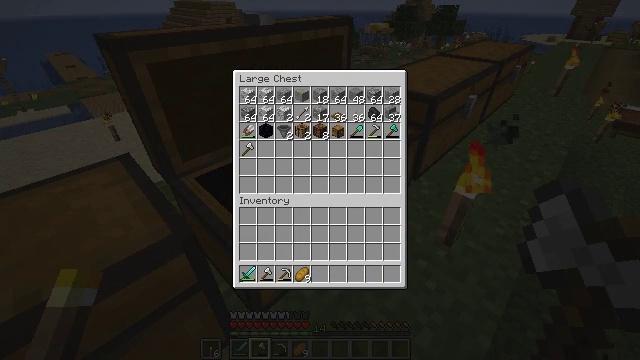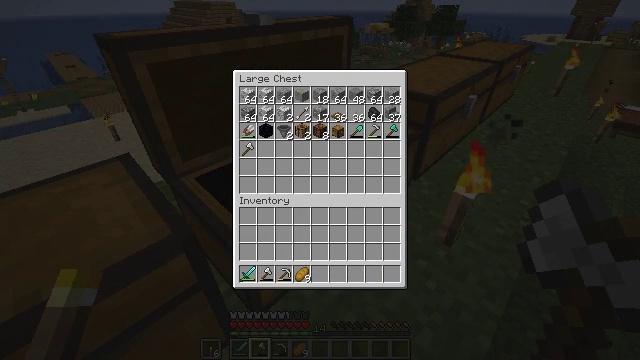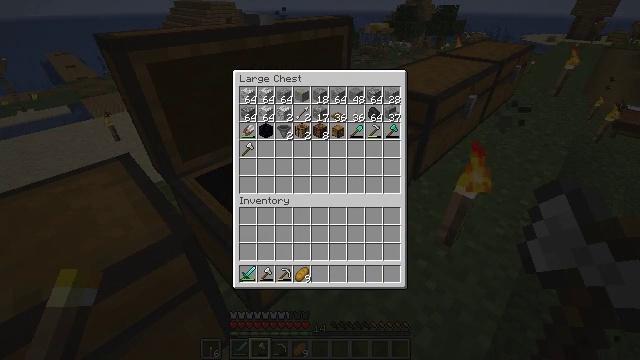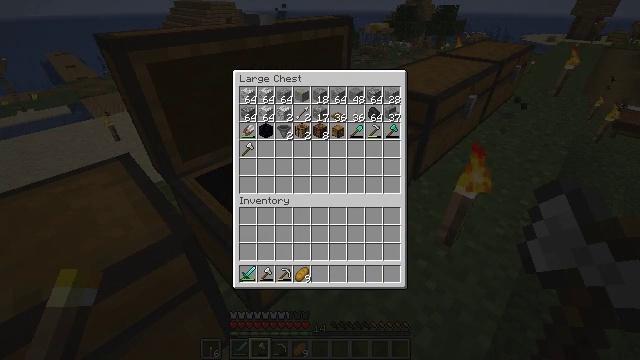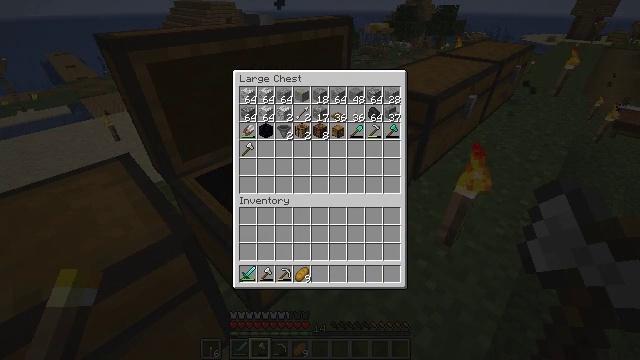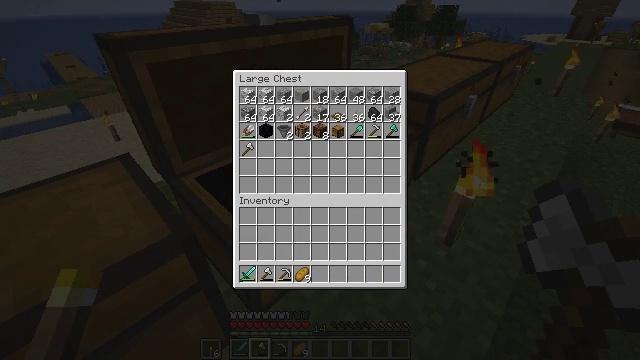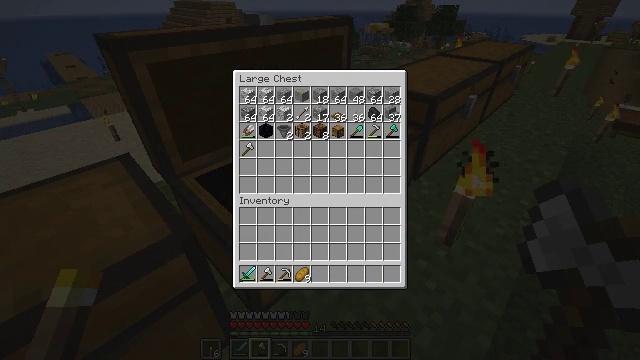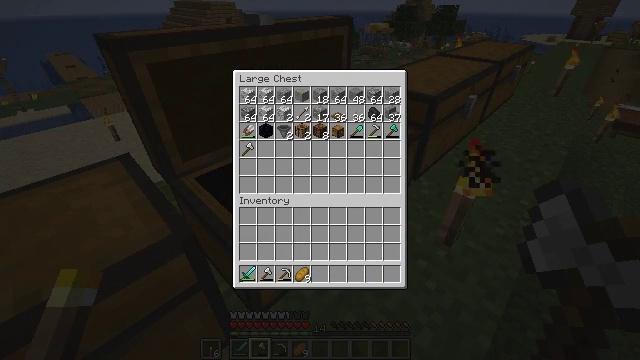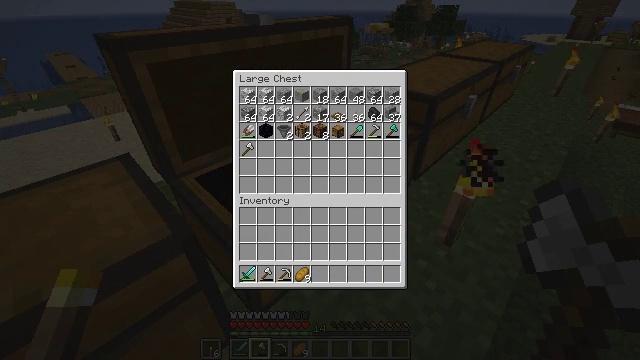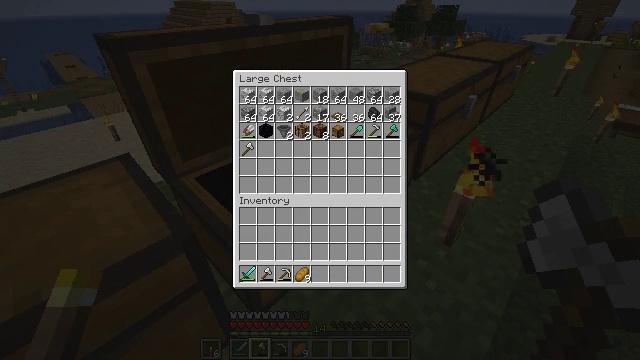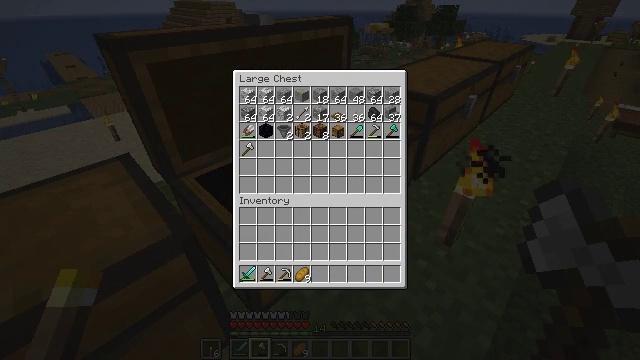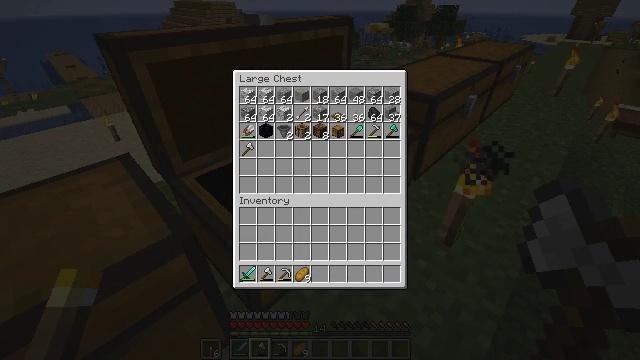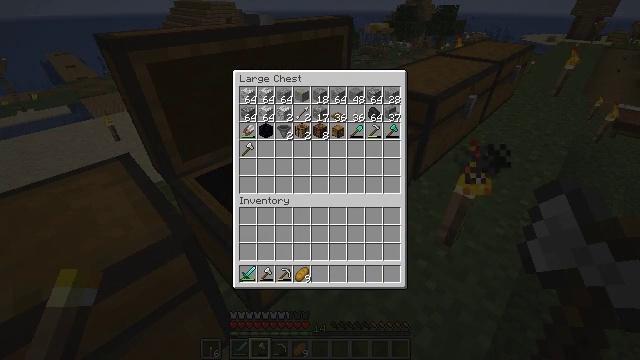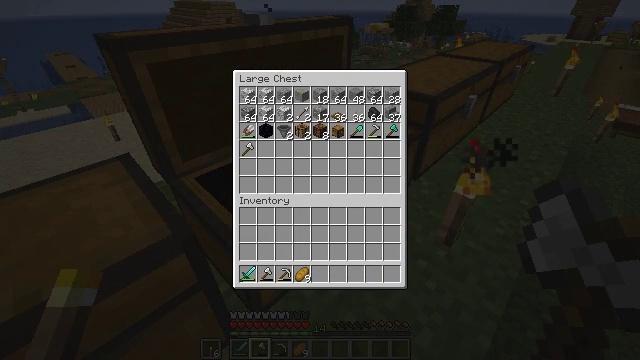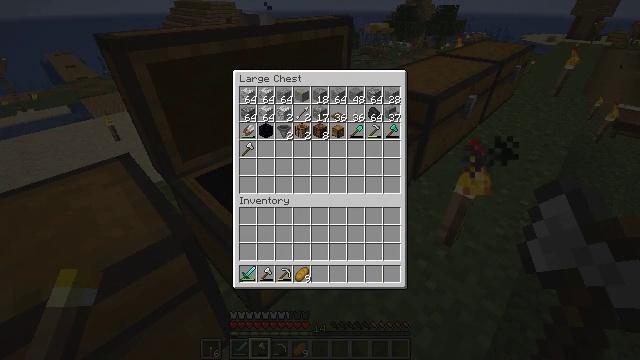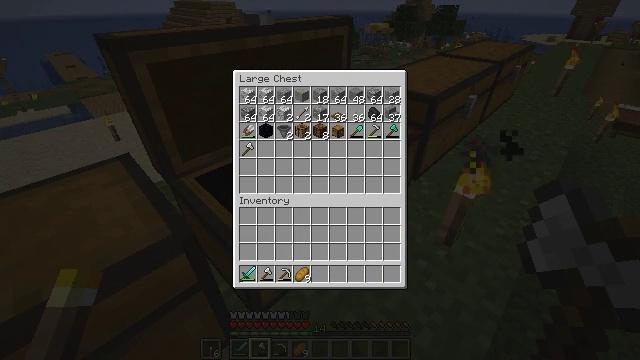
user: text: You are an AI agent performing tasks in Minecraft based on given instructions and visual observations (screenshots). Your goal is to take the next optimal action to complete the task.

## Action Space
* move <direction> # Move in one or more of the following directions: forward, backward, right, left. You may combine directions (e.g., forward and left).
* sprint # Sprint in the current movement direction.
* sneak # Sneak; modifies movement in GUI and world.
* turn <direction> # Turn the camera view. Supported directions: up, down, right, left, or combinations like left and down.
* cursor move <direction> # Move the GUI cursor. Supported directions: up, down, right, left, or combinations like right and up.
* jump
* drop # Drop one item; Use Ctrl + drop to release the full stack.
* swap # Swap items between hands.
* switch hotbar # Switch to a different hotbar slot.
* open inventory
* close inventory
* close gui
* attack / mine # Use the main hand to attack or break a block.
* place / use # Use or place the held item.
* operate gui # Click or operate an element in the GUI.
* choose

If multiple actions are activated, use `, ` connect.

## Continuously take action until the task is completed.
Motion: motion action
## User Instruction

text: Break the grass block.
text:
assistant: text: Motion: no_op
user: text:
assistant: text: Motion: no_op
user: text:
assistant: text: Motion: no_op
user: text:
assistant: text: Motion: no_op
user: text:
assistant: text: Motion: no_op
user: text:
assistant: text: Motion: no_op
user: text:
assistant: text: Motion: no_op
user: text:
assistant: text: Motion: no_op
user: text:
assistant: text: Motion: no_op
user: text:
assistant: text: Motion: no_op
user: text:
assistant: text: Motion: no_op
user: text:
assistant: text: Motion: no_op
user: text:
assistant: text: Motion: no_op
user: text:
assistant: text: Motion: no_op
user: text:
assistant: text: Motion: no_op
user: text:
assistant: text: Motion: no_op
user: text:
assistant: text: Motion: close gui
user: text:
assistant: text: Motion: no_op
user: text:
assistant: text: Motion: turn right
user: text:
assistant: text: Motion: turn right and down
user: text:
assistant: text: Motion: turn right and down
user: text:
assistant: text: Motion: turn right and down
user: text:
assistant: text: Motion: turn right
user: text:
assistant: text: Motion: turn right
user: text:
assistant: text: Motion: turn right
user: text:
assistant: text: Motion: turn right and up
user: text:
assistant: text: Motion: no_op
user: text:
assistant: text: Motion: no_op
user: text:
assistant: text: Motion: no_op
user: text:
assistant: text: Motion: no_op